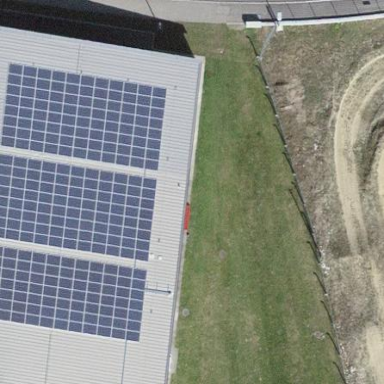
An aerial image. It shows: Solar power generator.